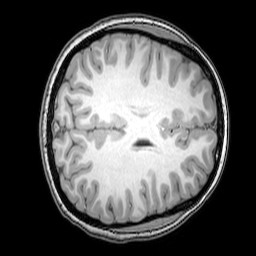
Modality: T1w
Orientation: axial
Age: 21
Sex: female
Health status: healthy
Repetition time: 0.081 s
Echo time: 0.037 s